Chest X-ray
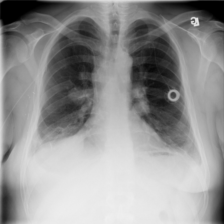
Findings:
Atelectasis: negative
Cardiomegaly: negative
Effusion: positive
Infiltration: negative
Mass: positive
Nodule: positive
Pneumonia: negative
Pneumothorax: negative
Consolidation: negative
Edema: negative
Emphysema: negative
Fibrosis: negative
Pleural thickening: negative
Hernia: negative